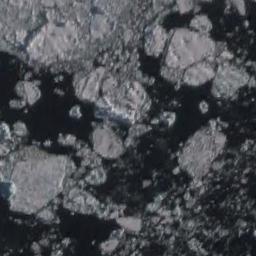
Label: sea_ice